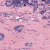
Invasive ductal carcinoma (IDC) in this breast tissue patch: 1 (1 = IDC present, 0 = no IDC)